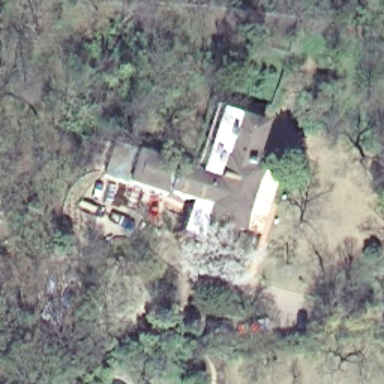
A villa with grey roofs is surrounded by trees and lawn in the sparse residential area .